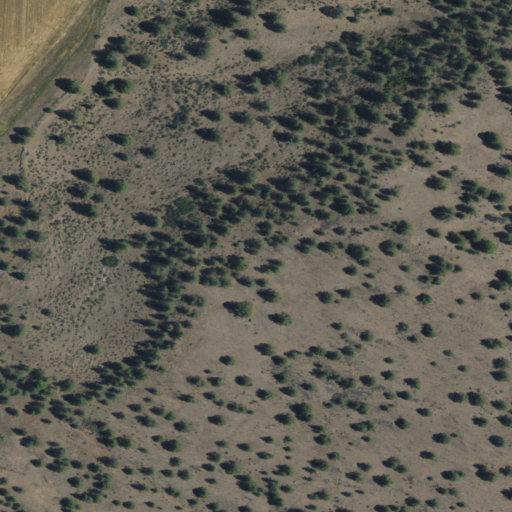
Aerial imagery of mountain in California named Roberts Butte containing shrub, evergreen forest, and cultivated crops